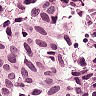
Metastatic tissue present: yes